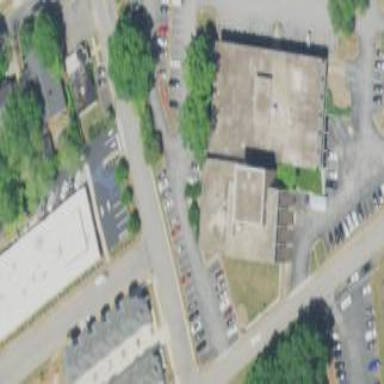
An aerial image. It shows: Paved parking area.